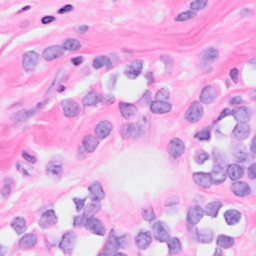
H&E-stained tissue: Breast